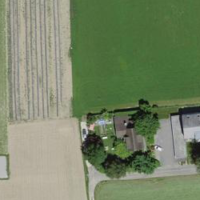
EUNIS habitat code: 55
Species observed at this site:
Prunus mahaleb
Sonchus asper